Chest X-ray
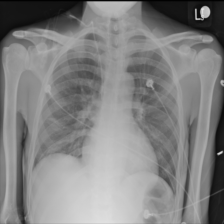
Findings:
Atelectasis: positive
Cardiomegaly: negative
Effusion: negative
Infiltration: negative
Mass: negative
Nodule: negative
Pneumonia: negative
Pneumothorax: negative
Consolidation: negative
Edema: negative
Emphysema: negative
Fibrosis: negative
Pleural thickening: negative
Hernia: negative